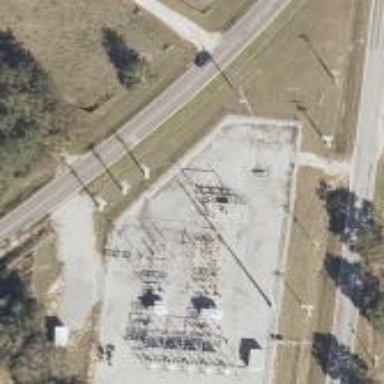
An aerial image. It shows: Distribution power substation secured by fence.